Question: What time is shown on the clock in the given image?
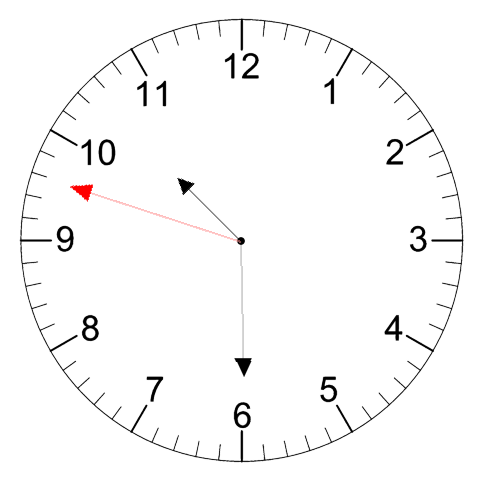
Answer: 10:29:48